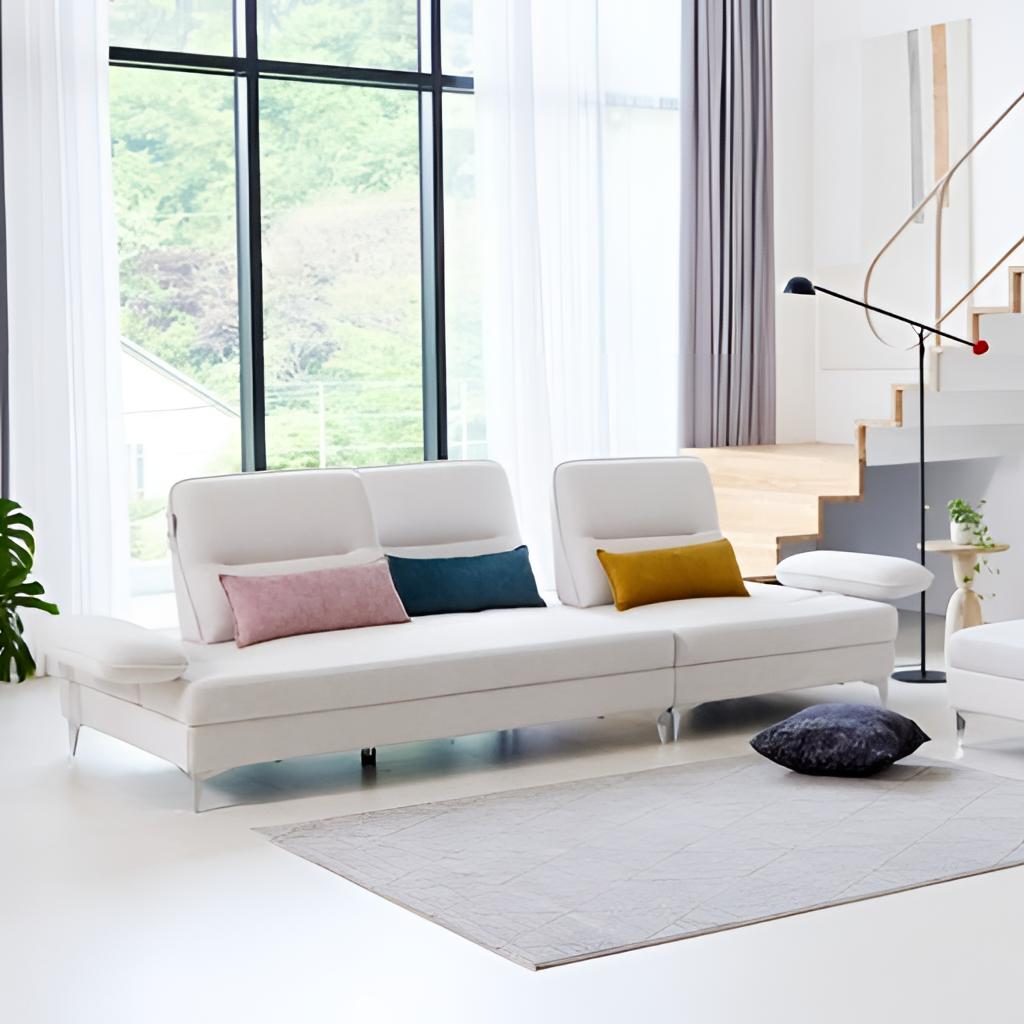
living room, white leather sectional sofa, white fabric wallpaper, with solid pattern, modern, wood flooring, with plank pattern